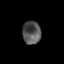
Tissue: skin
Cell type: Fibroblasts
Senescence score: 0.7181
Nuclear area (px): 414
Mean DAPI intensity: 83.239